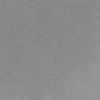
Label: dusty